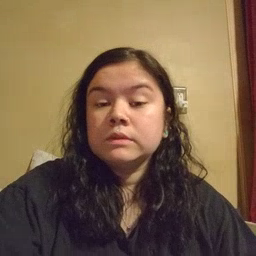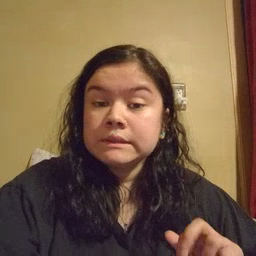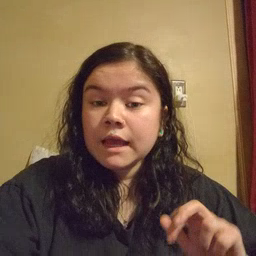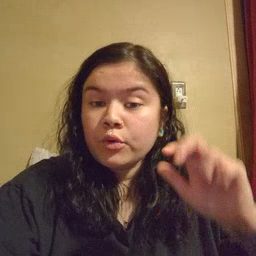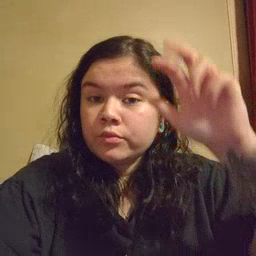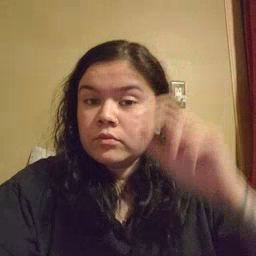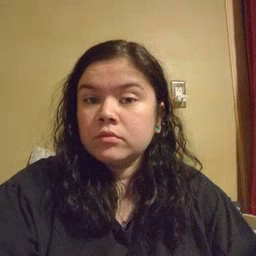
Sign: stairs